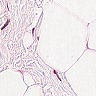
Metastatic tissue present: no